Question: Good day!
I am a newbie on creating database... I need to create a db for my recruitment web application.
My database schema is as follows:

NOTE: I included the applicant_id on other tables... e.g. exam, interview, exam type.
Am i violating any normalization rule? If i do, what do you recommend to improve my design? Thank you
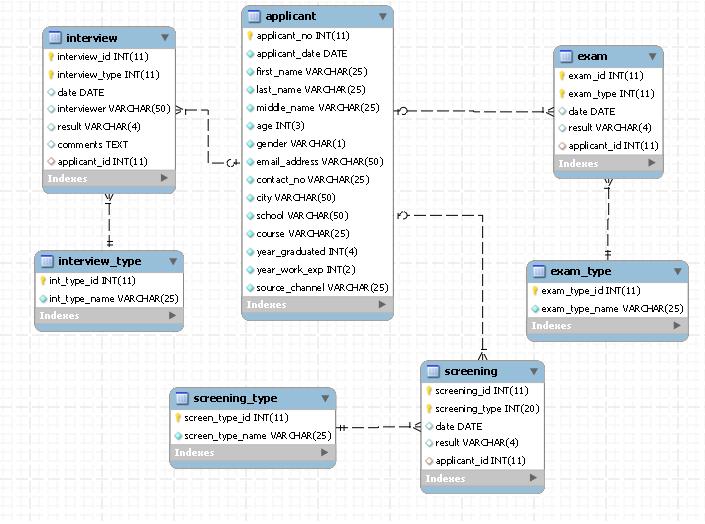
Answer: Overall looks good. A few minor points to consider:
- - - 'date'- - - 'result'-
EDIT:
Given that result is PASS or FAIL, simply declare the field a boolean and name it 'passed'. A lot faster.